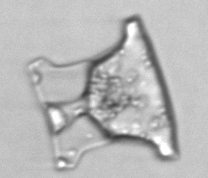
Label: Eucampia